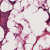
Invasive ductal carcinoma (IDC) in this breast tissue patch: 0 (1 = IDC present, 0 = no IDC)